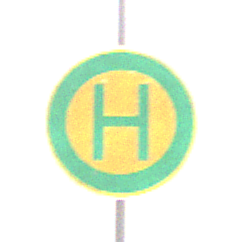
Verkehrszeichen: Haltestelle
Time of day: Midday
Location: Outdoor (Nature)
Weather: Overcast
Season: NotSpecified
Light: Natural